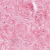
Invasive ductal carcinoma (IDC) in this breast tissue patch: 0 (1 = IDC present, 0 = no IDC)